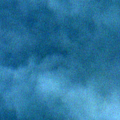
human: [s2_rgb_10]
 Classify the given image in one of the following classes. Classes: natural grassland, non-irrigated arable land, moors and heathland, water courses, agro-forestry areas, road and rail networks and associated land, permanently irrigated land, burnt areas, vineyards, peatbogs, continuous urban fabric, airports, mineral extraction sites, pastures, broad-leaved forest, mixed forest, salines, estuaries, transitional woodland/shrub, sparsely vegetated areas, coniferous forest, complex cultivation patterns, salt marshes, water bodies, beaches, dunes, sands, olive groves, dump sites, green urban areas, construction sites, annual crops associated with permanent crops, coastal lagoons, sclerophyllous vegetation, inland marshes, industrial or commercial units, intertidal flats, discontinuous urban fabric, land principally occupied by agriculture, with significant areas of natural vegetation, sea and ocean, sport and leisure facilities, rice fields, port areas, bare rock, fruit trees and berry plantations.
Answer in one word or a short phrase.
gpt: sea and ocean